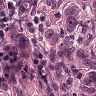
Metastatic tissue present: yes